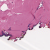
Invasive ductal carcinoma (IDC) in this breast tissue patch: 0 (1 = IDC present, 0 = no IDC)